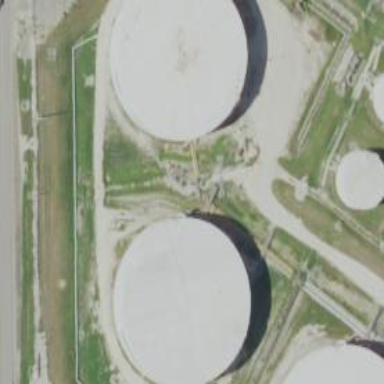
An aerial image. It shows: Storage tank which is man-made.